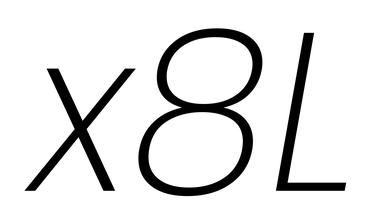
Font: Poppins-ExtraLightItalic